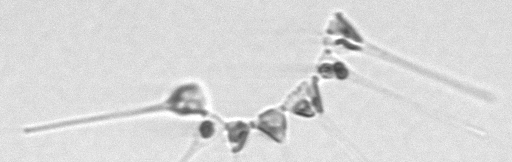
Label: Asterionellopsis_glacialis